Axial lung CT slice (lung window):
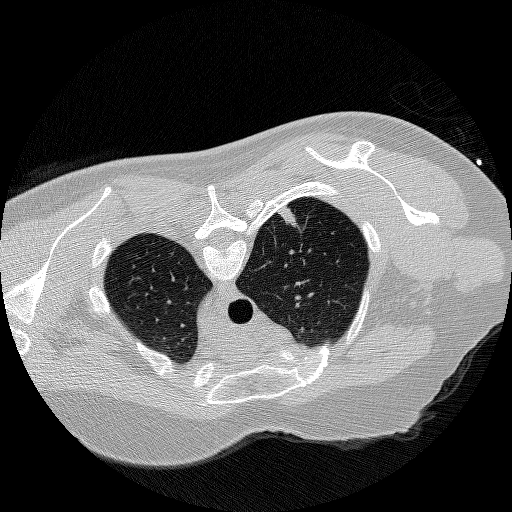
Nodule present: yes
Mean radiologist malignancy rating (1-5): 5